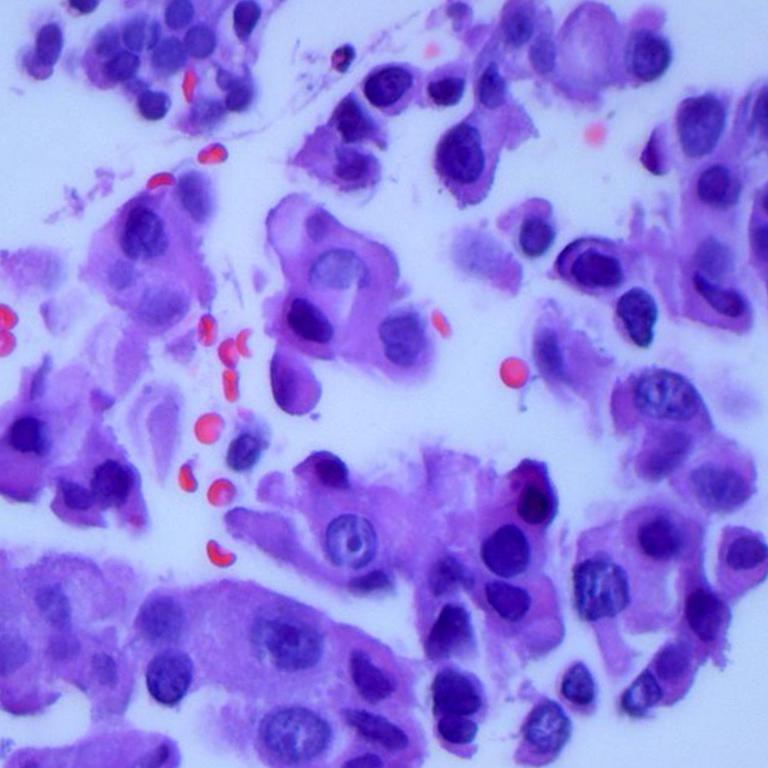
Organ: lung
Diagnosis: adenocarcinomas